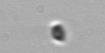
Label: nanoplankton_mix